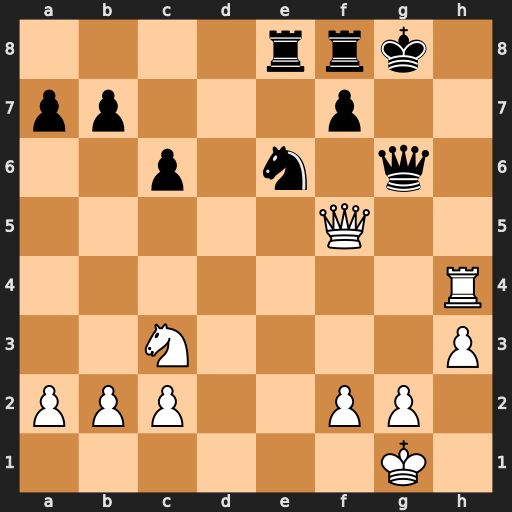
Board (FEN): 4rrk1/pp3p2/2p1n1q1/5Q2/7R/2N4P/PPP2PP1/6K1
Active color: w
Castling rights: -
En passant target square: -
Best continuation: Rg4 Ng7 Rxg6